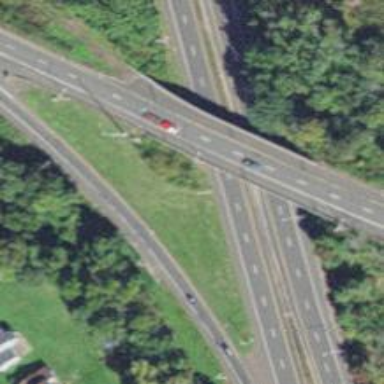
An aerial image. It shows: Driveway bridge over service road.